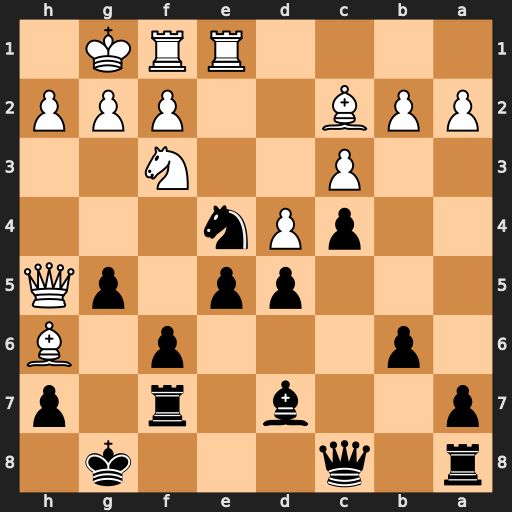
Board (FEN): r1q3k1/p2b1r1p/1p3p1B/3pp1pQ/2pPn3/2P2N2/PPB2PPP/4RRK1
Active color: b
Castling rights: -
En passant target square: -
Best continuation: Bg4 Qxf7+ Kxf7